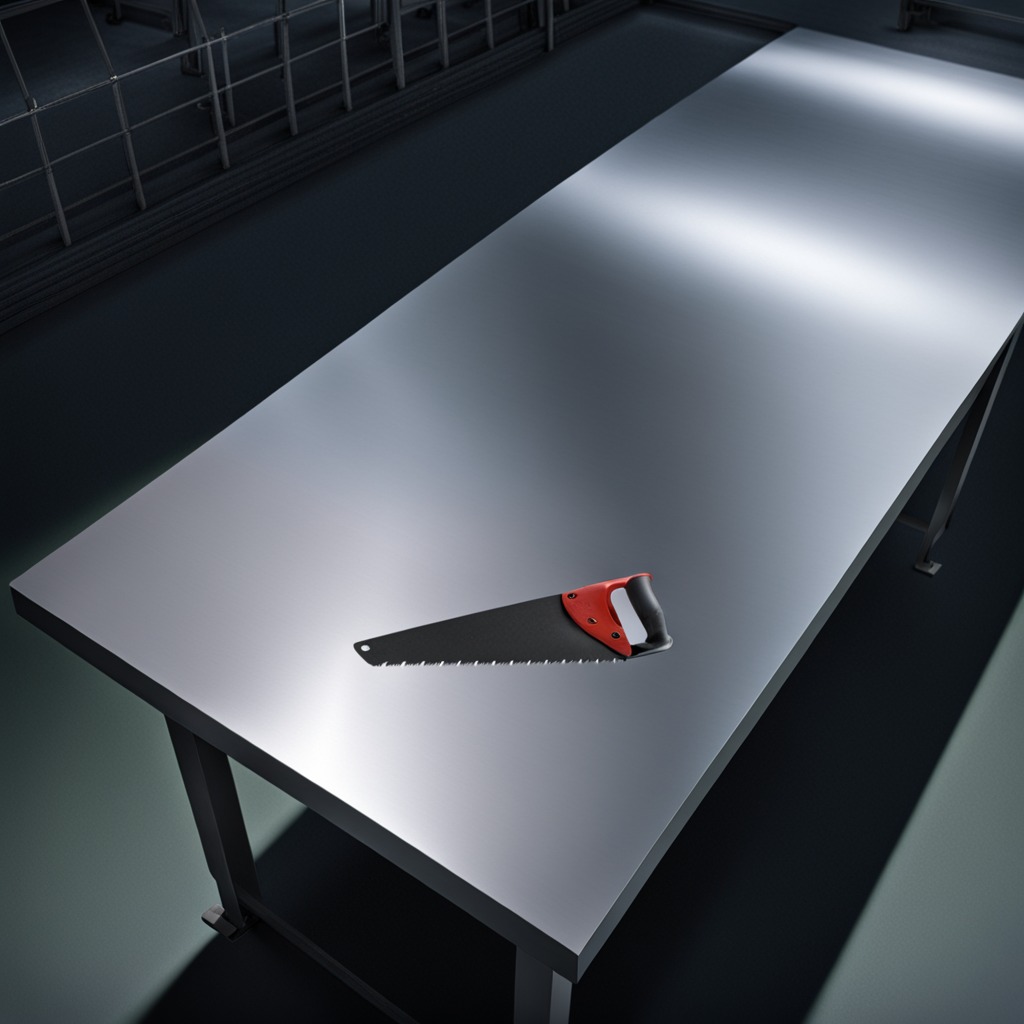
A metal saw is lying on the tabletop in the basement.